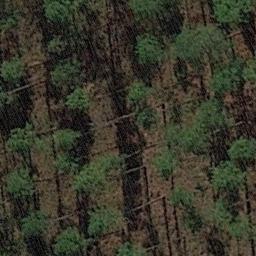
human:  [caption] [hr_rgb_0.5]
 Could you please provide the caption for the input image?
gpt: The forest is on the bare land .

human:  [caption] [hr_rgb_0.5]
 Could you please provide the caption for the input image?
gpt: The forest has some evenly distributed dark green trees and the forest soil is deep yellow .

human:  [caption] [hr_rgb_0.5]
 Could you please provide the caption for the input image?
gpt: Many sparse green trees are in a forest .

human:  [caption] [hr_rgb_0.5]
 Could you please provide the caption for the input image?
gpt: There are some crisscross paths on this land .

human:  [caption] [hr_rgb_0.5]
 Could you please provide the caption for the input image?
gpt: A sparse forest with some green trees .